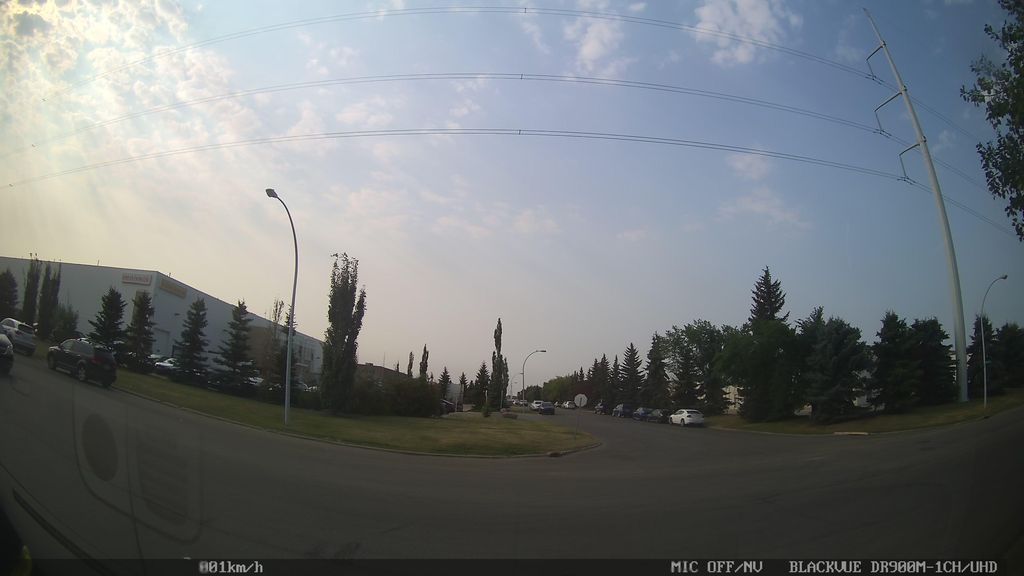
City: edmonton